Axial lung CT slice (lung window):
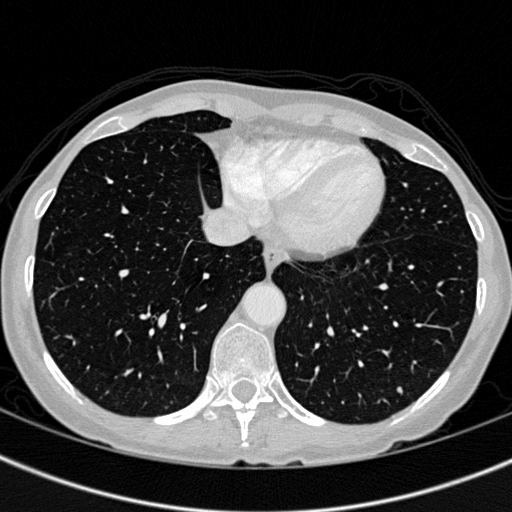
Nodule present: no